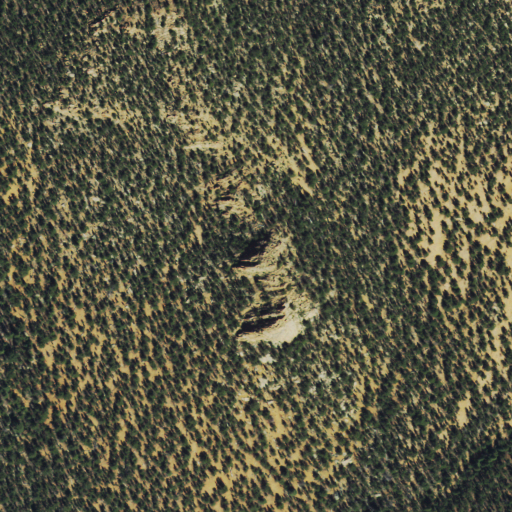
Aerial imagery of mountains in Colorado named Tarryall Mountains containing evergreen forest and grassland